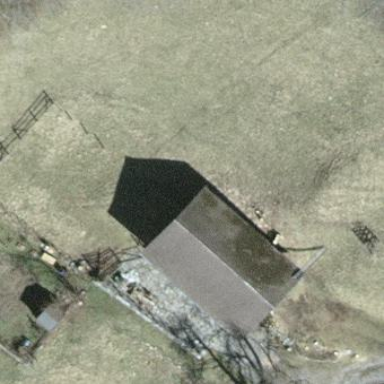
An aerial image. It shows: Simple house.